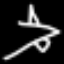
Label: airplane